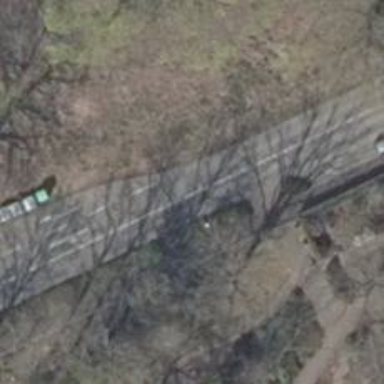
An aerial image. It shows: Unclassified road with lane markings.